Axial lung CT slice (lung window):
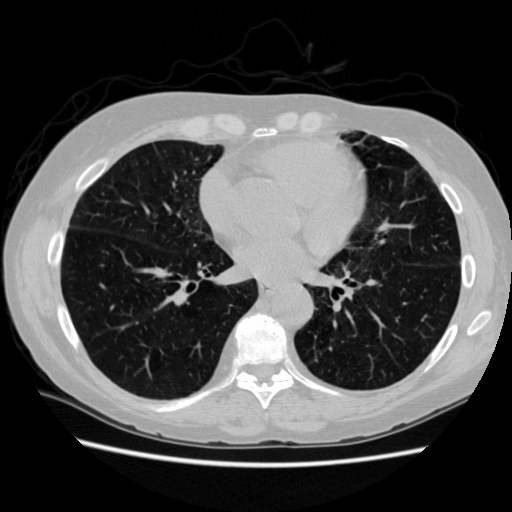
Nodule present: no